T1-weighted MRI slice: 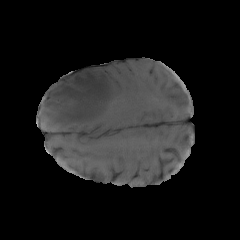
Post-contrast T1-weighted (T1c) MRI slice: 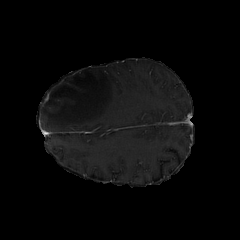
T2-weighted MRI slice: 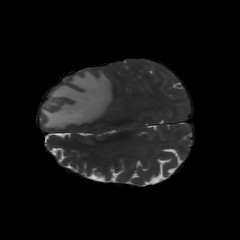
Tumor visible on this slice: yes